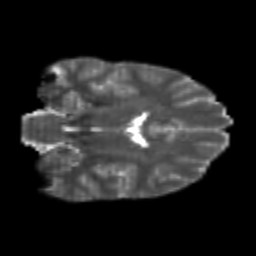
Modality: T2w
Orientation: coronal
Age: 23
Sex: male
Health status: healthy
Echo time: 0.074 s